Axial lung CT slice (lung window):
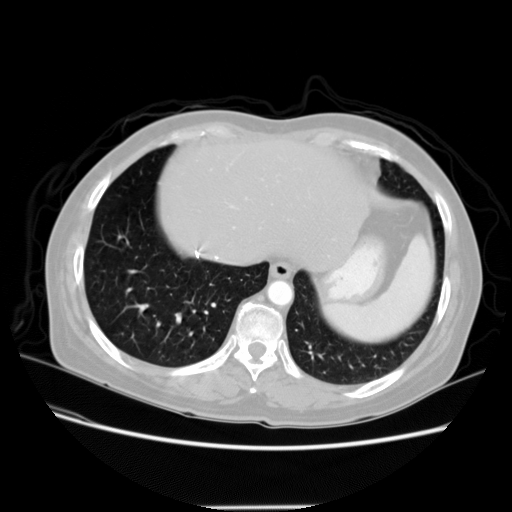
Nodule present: no